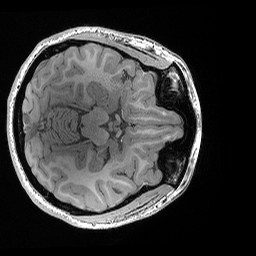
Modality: T1w
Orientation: axial
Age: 22
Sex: female
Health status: healthy
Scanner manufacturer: siemens
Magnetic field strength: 3 T
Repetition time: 0.02 s
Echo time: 0.00492 s